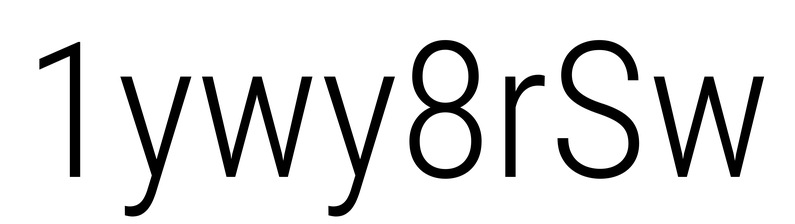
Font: Roboto_Condensed_Light